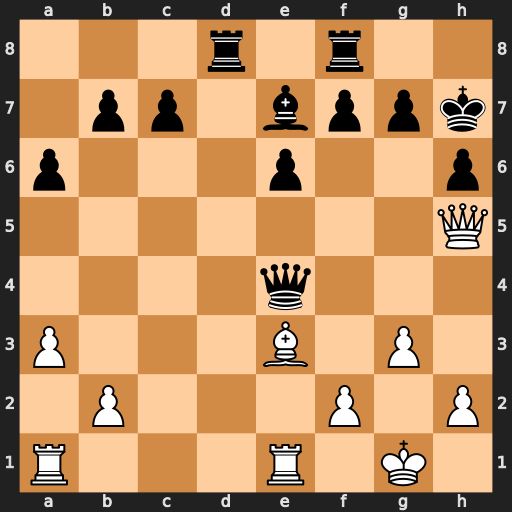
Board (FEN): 3r1r2/1pp1bppk/p3p2p/7Q/4q3/P3B1P1/1P3P1P/R3R1K1
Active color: w
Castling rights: -
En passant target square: -
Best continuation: Bc5 Qd5 Qxd5 Rxd5 Bxe7 Re8 Bb4